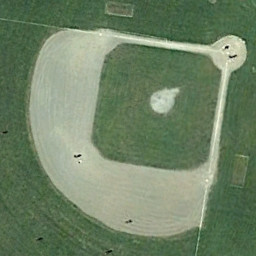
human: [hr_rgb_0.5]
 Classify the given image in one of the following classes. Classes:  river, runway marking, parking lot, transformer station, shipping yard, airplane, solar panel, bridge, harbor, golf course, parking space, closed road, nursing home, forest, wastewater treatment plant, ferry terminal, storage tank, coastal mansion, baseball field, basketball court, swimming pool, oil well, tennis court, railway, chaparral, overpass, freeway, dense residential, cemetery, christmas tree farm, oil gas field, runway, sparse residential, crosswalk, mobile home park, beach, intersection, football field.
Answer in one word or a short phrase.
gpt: baseball field